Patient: sex M, age 43
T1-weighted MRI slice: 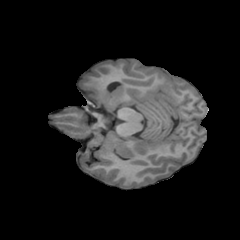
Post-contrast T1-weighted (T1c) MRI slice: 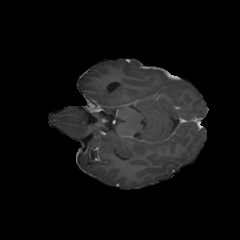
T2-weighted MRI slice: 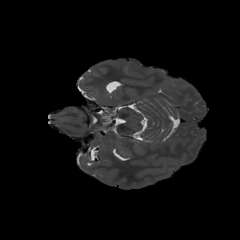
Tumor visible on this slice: no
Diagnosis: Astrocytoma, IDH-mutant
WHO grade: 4